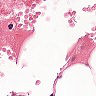
Metastatic tissue present: no